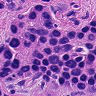
Metastatic tissue present: yes